【题型】解答题　【知识点】平面几何　【难度】medium
如图, $AB \parallel CD$, $AC$ 与 $BD$ 相交于点 $E$, $AB = 9$, $CD = 6$, 点 $F$ 在 $AD$ 上, $S_{\triangle DEF}:S_{\triangle AEF} = 2:3$.

(1) 求 $EF$ 的长;

(2) 设 $\overrightarrow{EC} = \vec{a}$, $\overrightarrow{EF} = \vec{b}$, 用含 $\vec{a}$、$\vec{b}$ 的式子表示 $\overrightarrow{BE}$.
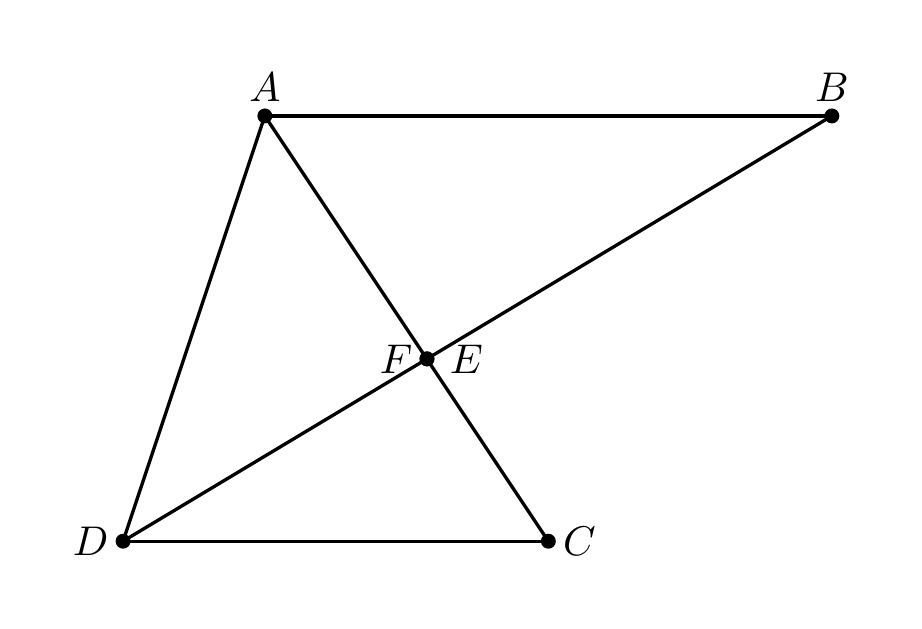
【解答】
【答案】(1) $EF = \dfrac{18}{5}$; (2) $\overrightarrow{BE} = \dfrac{5}{2}\vec{b} + \dfrac{3}{2}\vec{a}$

【分析】本题主要考查相似三角形的判定和性质以及平面向量的加减运算。

(1) 根据 $AB \parallel CD$ 可得 $\triangle ABE \backsim \triangle CDE$，得出 $\dfrac{AE}{EC} = \dfrac{AB}{CD} = \dfrac{9}{6} = \dfrac{3}{2}$。根据 $S_{\triangle DEF}:S_{\triangle AEF} = 2:3$ 得出 $\triangle AFE \backsim \triangle ADC$，进而根据相似三角形的性质，即可得出结论。

(2) 根据 (1) 可得 $\dfrac{AE}{EC} = \dfrac{3}{2}$，则 $\overrightarrow{AE} = \dfrac{3}{2}\overrightarrow{EC} = \dfrac{3}{2}\vec{a}$，根据相似三角形的性质可得 $\overrightarrow{BA} = \dfrac{5}{2}\overrightarrow{EF} = \dfrac{5}{2}\vec{b}$，结合平面向量的加减运算即可得出结论。

【详解】(1) 解：$\because AB \parallel CD$，

$\therefore \triangle ABE \backsim \triangle CDE$，

$\therefore \dfrac{AE}{EC} = \dfrac{AB}{CD} = \dfrac{9}{6} = \dfrac{3}{2}$。

$\because \triangle AEF$ 与 $\triangle DEF$ 高相同，

$\therefore \dfrac{AF}{DF} = \dfrac{S_{\triangle AEF}}{S_{\triangle DEF}} = \dfrac{3}{2}$。

$\therefore \dfrac{AF}{DF} = \dfrac{AE}{EC} = \dfrac{3}{2}$，

$\therefore \dfrac{AE}{DA} = \dfrac{AE}{AC} = \dfrac{3}{5}$。

又 $\because \angle FAE = \angle DAC$，

$\therefore \triangle AFE \backsim \triangle ADC$，

$\therefore \dfrac{EF}{DC} = \dfrac{AE}{AC} = \dfrac{3}{5}$，

$\therefore EF = \dfrac{3}{5}DC = \dfrac{3}{5} \times 6 = \dfrac{18}{5}$。

(2) $\because \overrightarrow{EC} = \vec{a}$，$\overrightarrow{EF} = \vec{b}$，$\dfrac{AE}{EC} = \dfrac{3}{2}$，

$\therefore \overrightarrow{AE} = \dfrac{3}{2}\overrightarrow{EC} = \dfrac{3}{2}\vec{a}$。

$\because \triangle AFE \backsim \triangle ADC$，

$\therefore \angle AEF = \angle ACD$，

$\therefore EF \parallel AB$，

$\therefore \triangle DEF \backsim \triangle DBA$。

又 $\because \dfrac{DF}{AF} = \dfrac{2}{3}$，则 $\dfrac{DF}{AD} = \dfrac{2}{5}$，

$\therefore \dfrac{EF}{AB} = \dfrac{DF}{AD} = \dfrac{2}{5}$，

$\therefore BA = \dfrac{5}{2}EF$，$\overrightarrow{BA} = \dfrac{5}{2}\overrightarrow{EF} = \dfrac{5}{2}\vec{b}$。

$\therefore \overrightarrow{BE} = \overrightarrow{BA} + \overrightarrow{AE}
= \dfrac{5}{2}\vec{b} + \dfrac{3}{2}\vec{a}$。

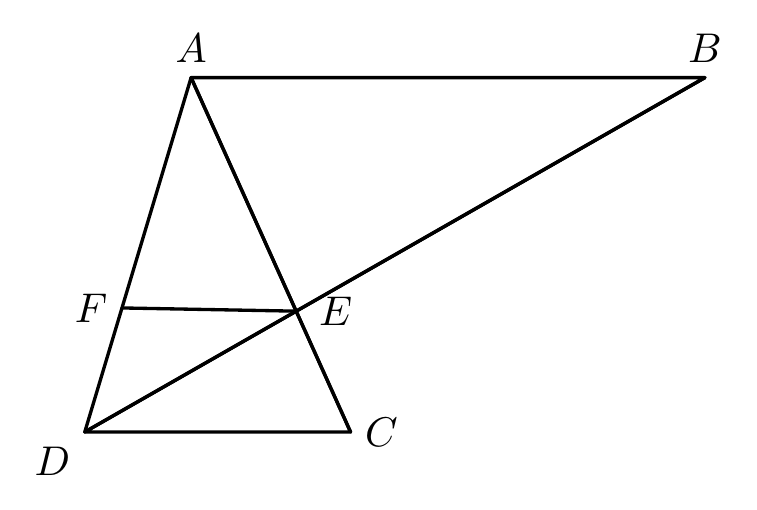